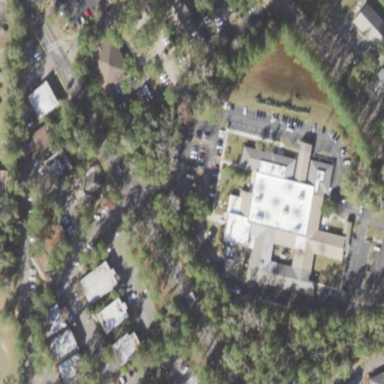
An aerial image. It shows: Hospital providing healthcare services.